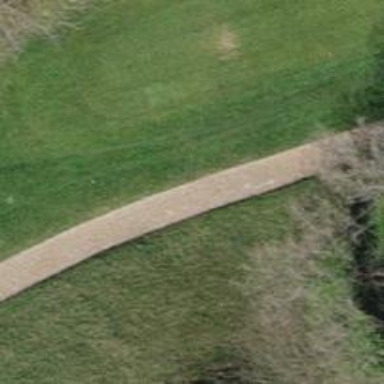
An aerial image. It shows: Path for golf carts.